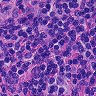
Metastatic tissue present: no